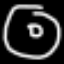
Label: donut